Question: I need a little help here,
I want using paging CodeIgniter.
Here my piece code for showing the paging.
'''
$this->load->library("pagination");
$config = array();
$key = $this->input->get_post('qfront');
$config["base_url"] = base_url() . "source/";
$config["total_rows"] = $this->fetch_count($key)->count;
$config["per_page"] = 10;
$choice = $config["total_rows"] / $config["per_page"];
$config["uri_segment"] = 2;
$config["num_links"] = round($choice);
$config['full_tag_open'] = '<div class="pagination"><ul>';
$config['full_tag_close'] = '</ul></div><!--pagination-->';
$config['first_link'] = '&laquo; First';
$config['first_tag_open'] = '<li class="prev page">';
$config['first_tag_close'] = '</li>';
$config['last_link'] = 'Last &raquo;';
$config['last_tag_open'] = '<li class="next page">';
$config['last_tag_close'] = '</li>';
$config['next_link'] = 'Next &rarr;';
$config['next_tag_open'] = '<li class="next page">';
$config['next_tag_close'] = '</li>';
$config['prev_link'] = '&larr; Previous';
$config['prev_tag_open'] = '<li class="prev page">';
$config['prev_tag_close'] = '</li>';
$config['cur_tag_open'] = '<li class="active"><a href="">';
$config['cur_tag_close'] = '</a></li>';
$config['num_tag_open'] = '<li class="page">';
$config['num_tag_close'] = '</li>';
$this->pagination->initialize($config);
$page = ($this->uri->segment(2)) ? $this->uri->segment(2) : 0;
$data["results"] = $this->fetch_result($config["per_page"], $page, $key);
$data["links"] = $this->pagination->create_links();
$data["key"] = $key;
$this->load->view("page", $data);
'''
in my view :
'''
<?php echo $links; ?>
'''
And what I got is

How can I make like <-prev 1 2 3 4 5 . . . 200 next->
Is it possible? Or maybe a little nice css
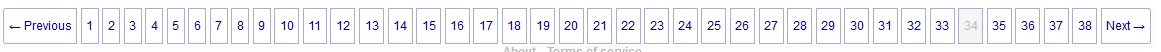
Answer: In the '$config' array passed into the pagination 'initialize()' method, you can set the number of links to display on either side of the current page with 'num_links':
'''
$config['num_links'] = 2;
'''
From the <URL>:
> The number of "digit" links you would like before and after the selected page number. For example, the number 2 will place two digits on either side, as in the example links at the very top of this page.
That should get you closer to exactly what you want. I don't know the exact HTML generated by this library, so if you post it maybe someone can give you a CSS solution. You could also look into <URL>.